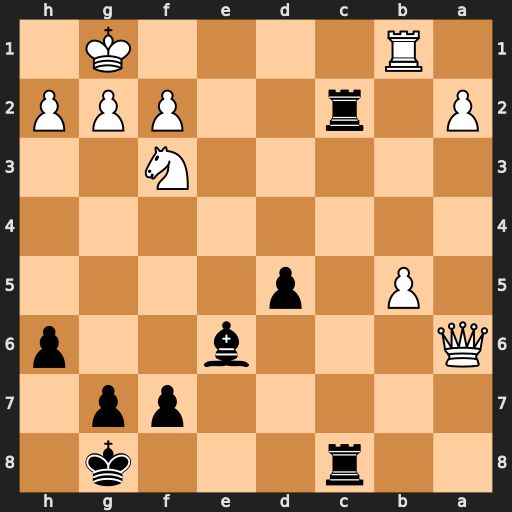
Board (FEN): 2r3k1/5pp1/Q3b2p/1P1p4/8/5N2/P1r2PPP/1R4K1
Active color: b
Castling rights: -
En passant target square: -
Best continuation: Rc1+ Ne1 Rxb1